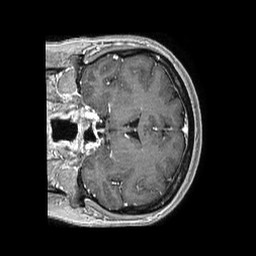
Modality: T1w
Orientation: coronal
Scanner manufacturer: philips
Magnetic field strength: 1.5 T
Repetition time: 0.007515 s
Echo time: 0.003414 s